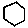
Label: hexagon